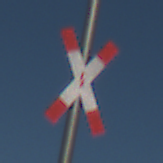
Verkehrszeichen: Andreaskreuz
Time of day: Midday
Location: Outdoor (Nature)
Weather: Clear
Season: Summer
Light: Natural